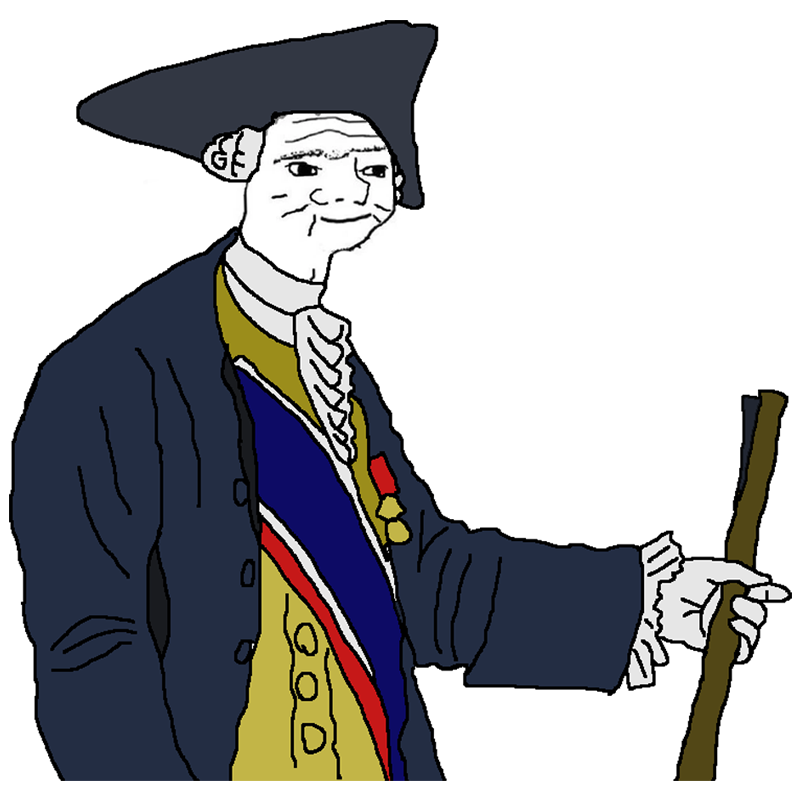
Label: 5_Boomer